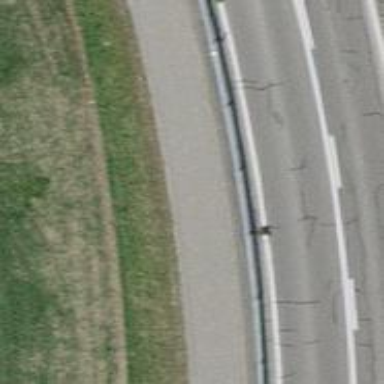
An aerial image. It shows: Guard rail as barrier.